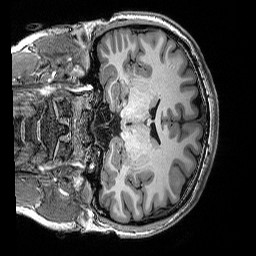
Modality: T1w
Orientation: coronal
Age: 29
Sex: female
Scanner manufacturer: siemens
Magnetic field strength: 3 T
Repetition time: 2.53 s
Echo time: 0.0033 s